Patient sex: M
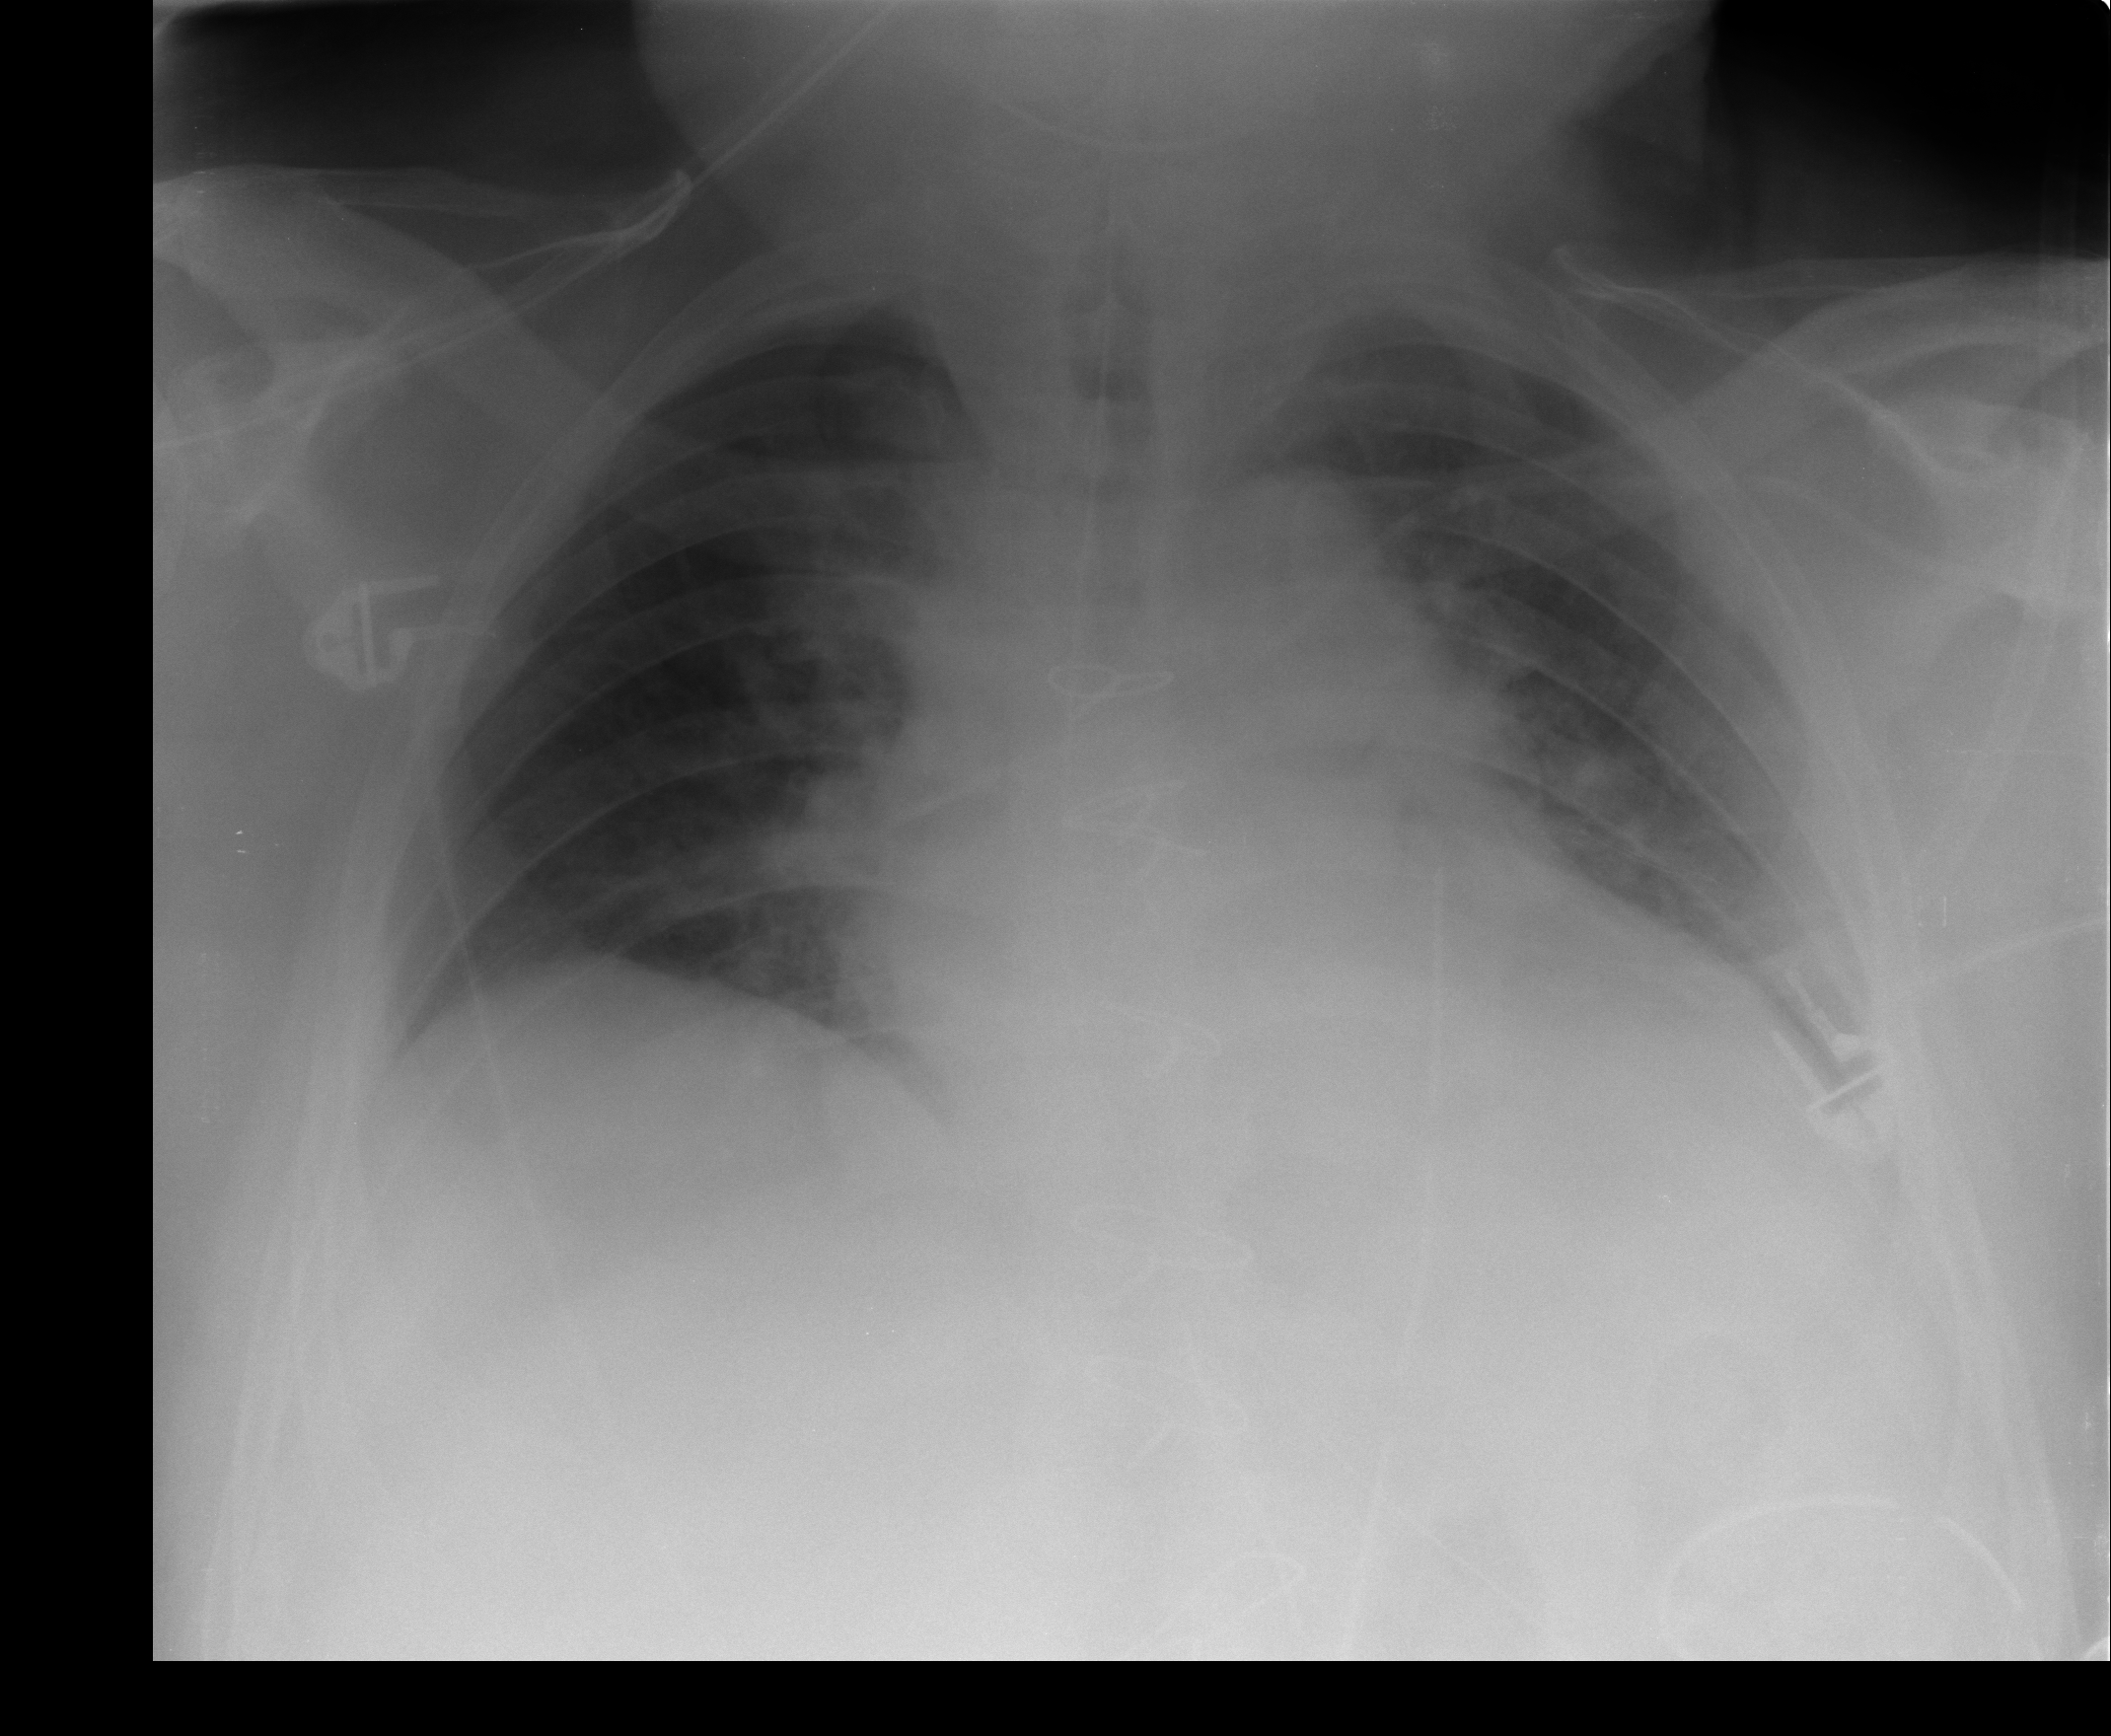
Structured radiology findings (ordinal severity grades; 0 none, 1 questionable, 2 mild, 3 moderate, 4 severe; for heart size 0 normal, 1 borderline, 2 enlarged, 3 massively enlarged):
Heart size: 1
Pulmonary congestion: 1
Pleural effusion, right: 0
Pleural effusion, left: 1
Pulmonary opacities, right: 0
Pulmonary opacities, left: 0
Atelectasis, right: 2
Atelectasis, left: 2